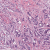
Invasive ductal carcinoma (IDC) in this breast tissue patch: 1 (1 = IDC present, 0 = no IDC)